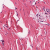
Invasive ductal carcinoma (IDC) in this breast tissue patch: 0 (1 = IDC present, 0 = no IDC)